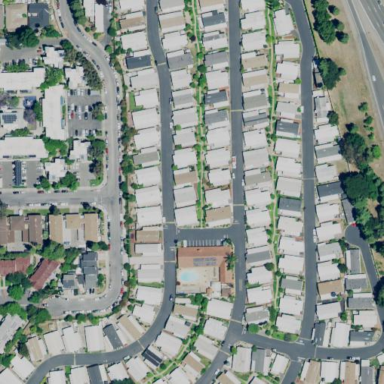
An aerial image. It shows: Residential area known as trailer park.